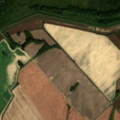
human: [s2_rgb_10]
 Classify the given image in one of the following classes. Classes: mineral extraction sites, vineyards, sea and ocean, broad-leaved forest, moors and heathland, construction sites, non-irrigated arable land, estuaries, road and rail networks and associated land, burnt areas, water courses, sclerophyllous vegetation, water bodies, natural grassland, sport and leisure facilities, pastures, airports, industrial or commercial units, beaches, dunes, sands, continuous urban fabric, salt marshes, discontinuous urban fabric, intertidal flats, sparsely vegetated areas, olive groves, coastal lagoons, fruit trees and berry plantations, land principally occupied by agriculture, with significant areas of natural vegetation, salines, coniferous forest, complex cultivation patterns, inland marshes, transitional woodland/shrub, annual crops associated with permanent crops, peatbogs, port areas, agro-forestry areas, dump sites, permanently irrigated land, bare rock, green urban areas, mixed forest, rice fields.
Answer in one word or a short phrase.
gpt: non-irrigated arable land, broad-leaved forest, water courses